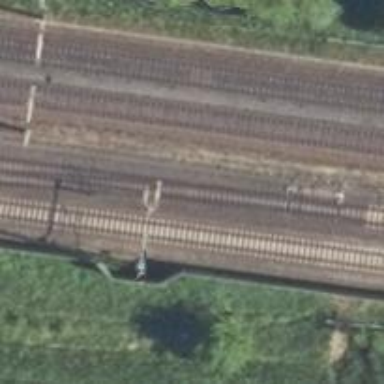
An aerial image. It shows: Milestone along the railway track with catenary mast.